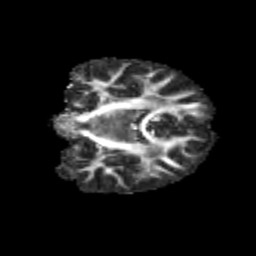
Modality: FA
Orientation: coronal
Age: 11
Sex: female
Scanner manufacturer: siemens
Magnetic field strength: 3 T
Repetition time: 3.8 s
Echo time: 0.07 s